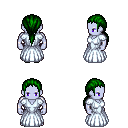
a pixel art fantasy rpg character, male body template, dark elf, purple skin, underdress, metal pants, green ponytail hairstyle, gray slippers, four views (front, back, left, right), 2x2 character sprite sheet, small pixel art, hard edges, no anti-aliasing